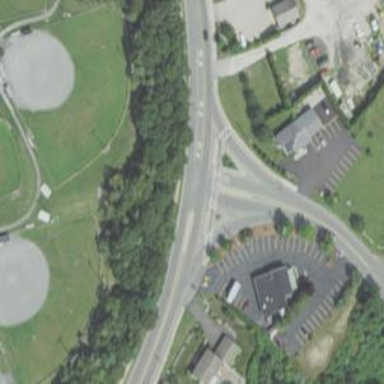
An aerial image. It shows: Secondary link road with asphalt surface.